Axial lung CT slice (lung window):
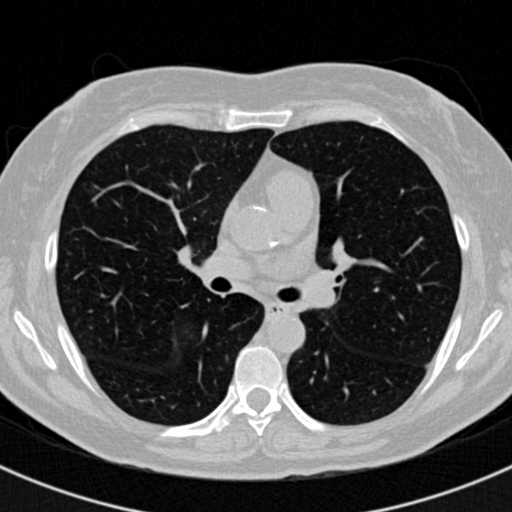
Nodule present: no